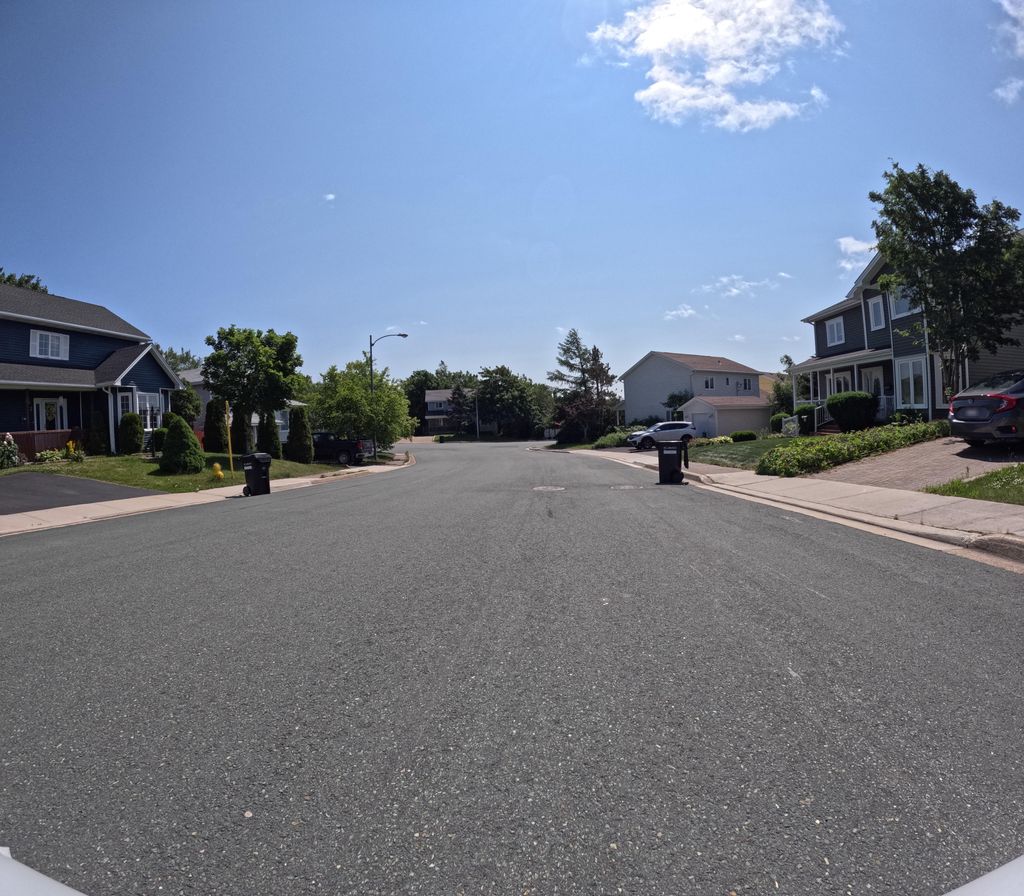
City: st_johns